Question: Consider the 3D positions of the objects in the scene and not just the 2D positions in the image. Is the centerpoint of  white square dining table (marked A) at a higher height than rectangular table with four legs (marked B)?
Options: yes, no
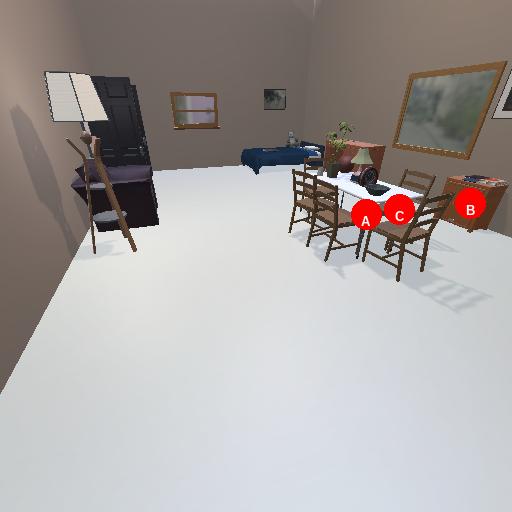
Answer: yes